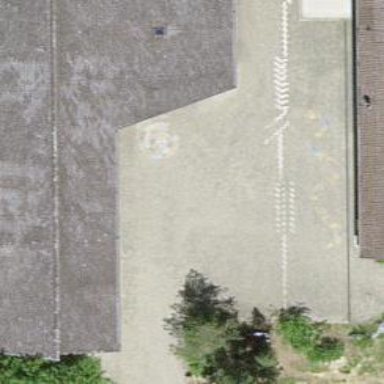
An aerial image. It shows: School building.